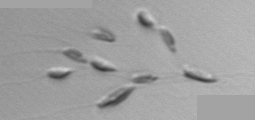
Label: Dinobryon